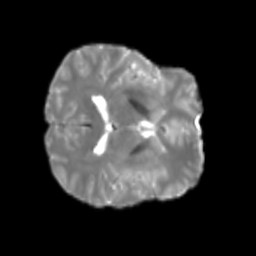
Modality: T2w
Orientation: axial
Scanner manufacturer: siemens
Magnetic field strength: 3 T
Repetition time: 4 s
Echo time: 0.0594 s